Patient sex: F
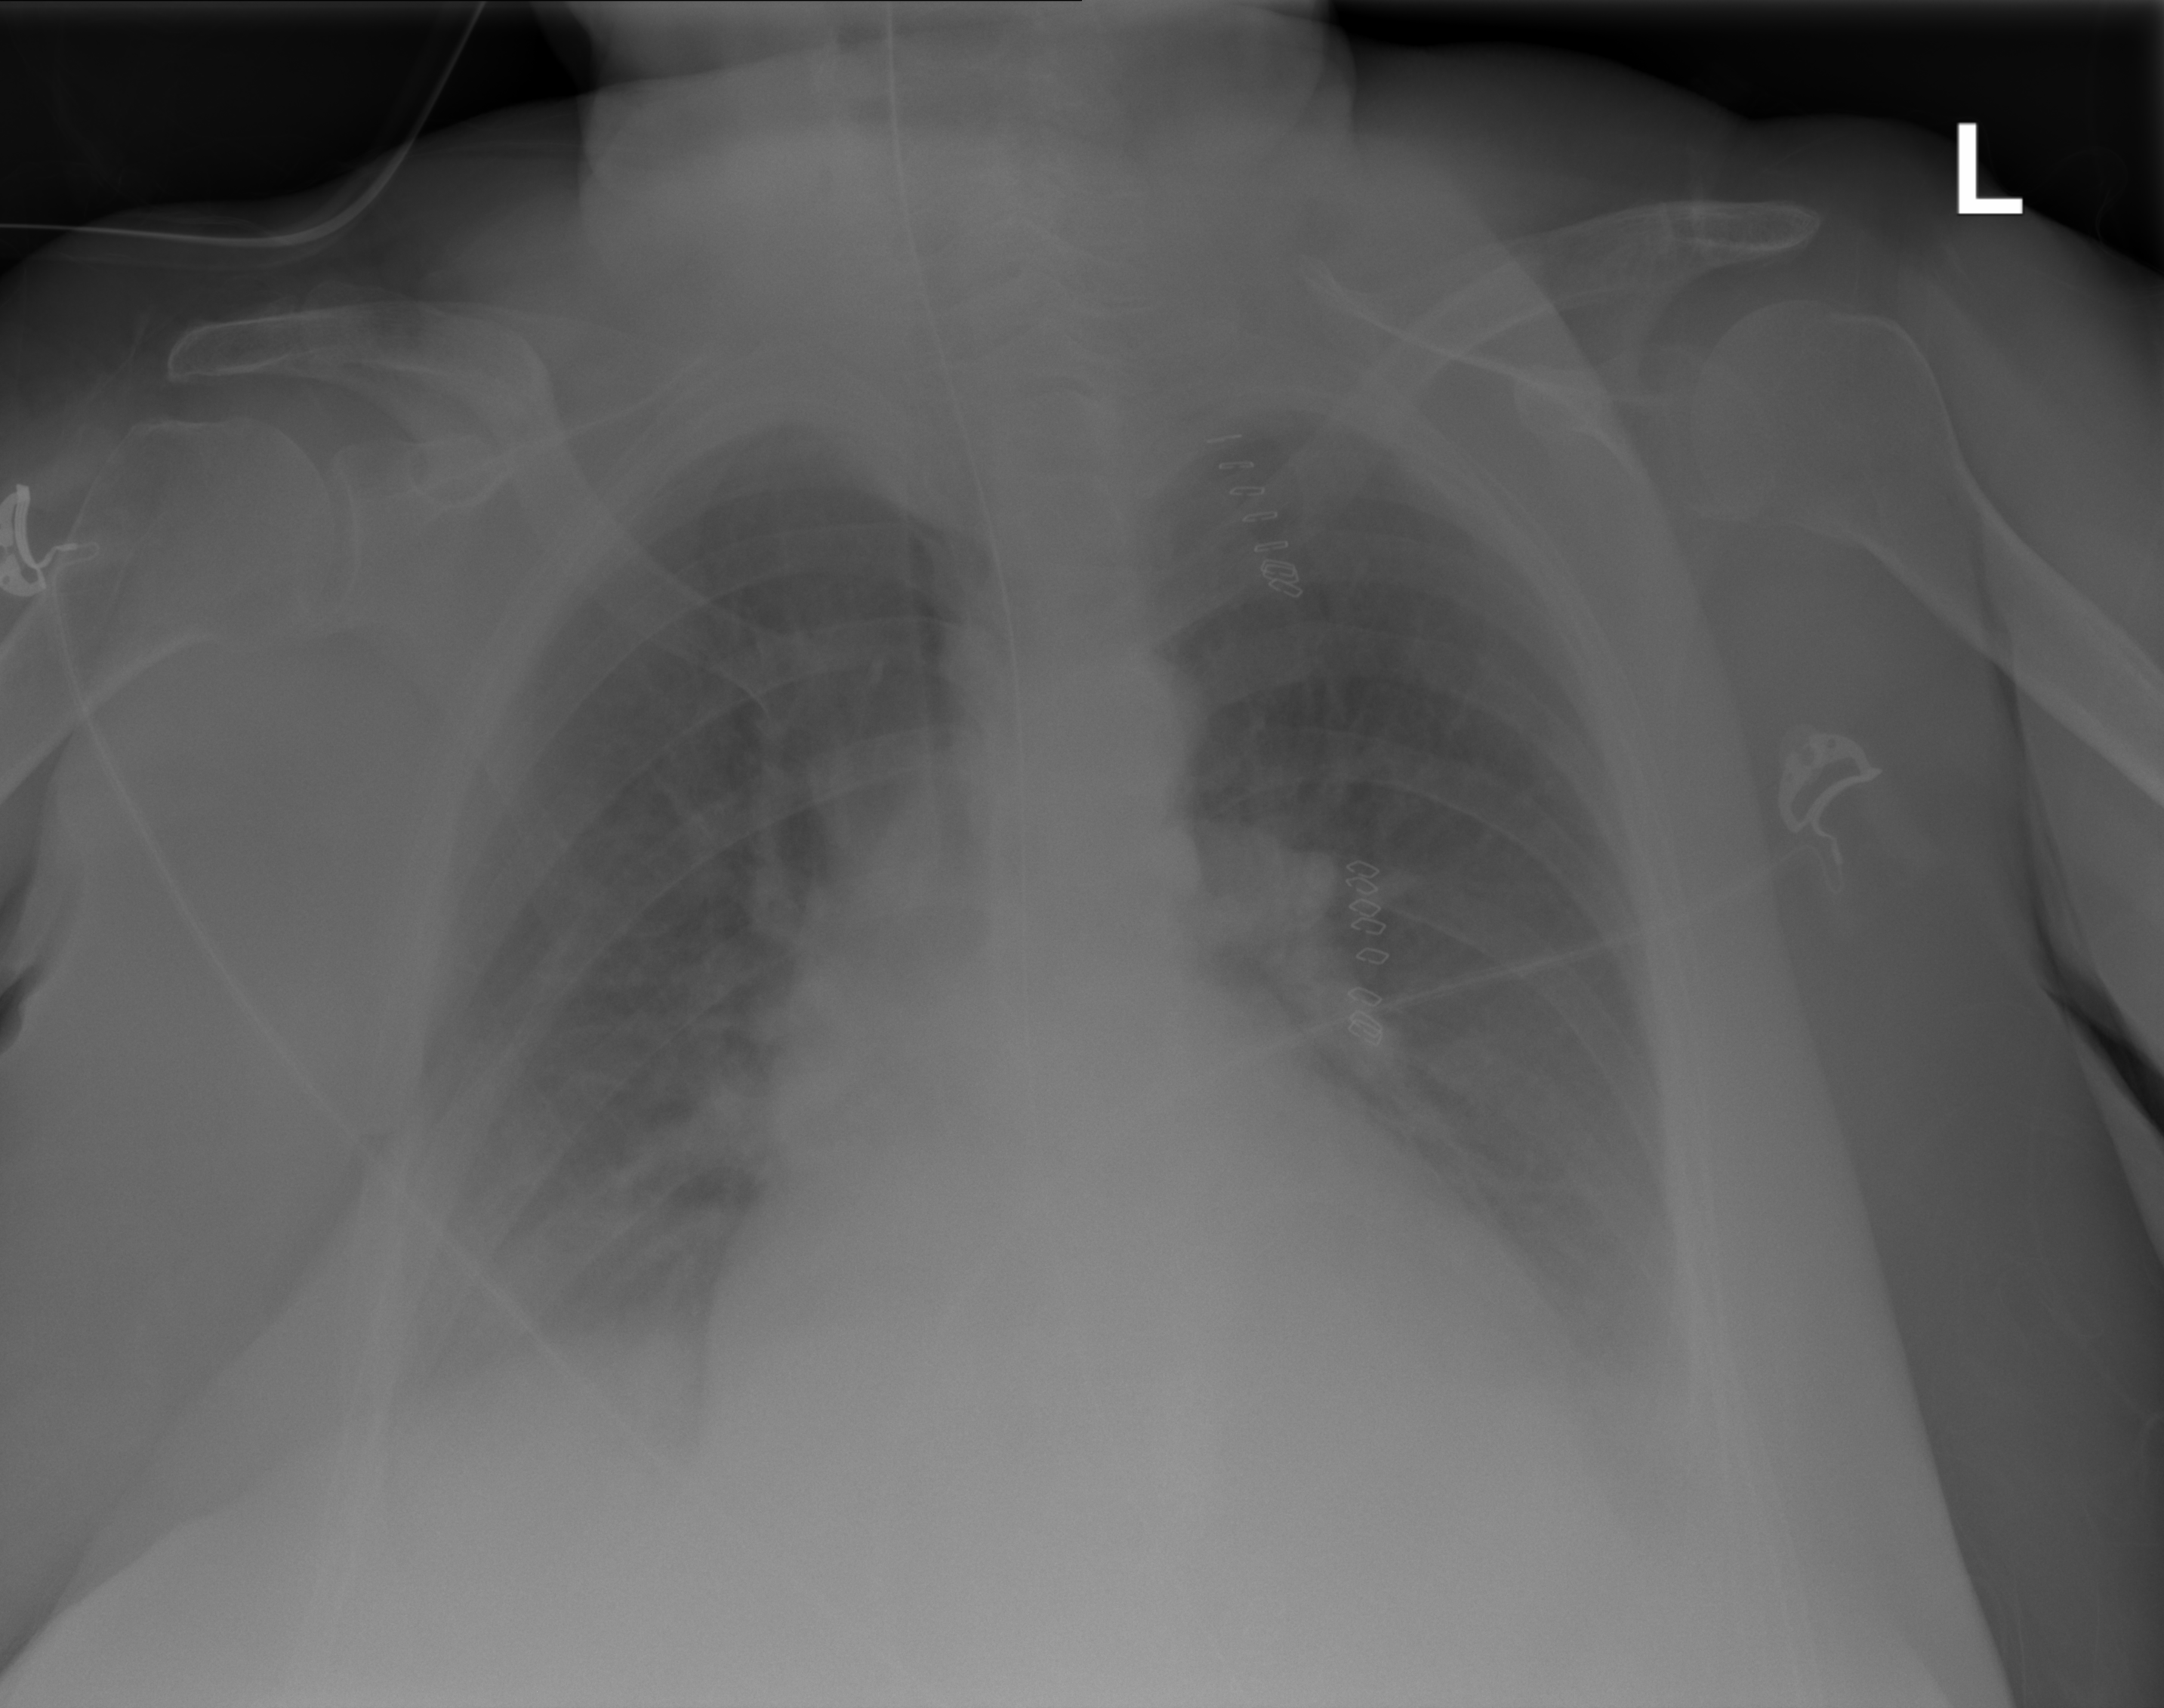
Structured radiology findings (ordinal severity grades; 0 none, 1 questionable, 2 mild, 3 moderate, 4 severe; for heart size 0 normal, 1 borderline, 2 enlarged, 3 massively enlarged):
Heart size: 2
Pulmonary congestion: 2
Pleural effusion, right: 2
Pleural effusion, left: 2
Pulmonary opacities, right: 0
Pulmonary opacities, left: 0
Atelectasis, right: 0
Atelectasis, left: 2